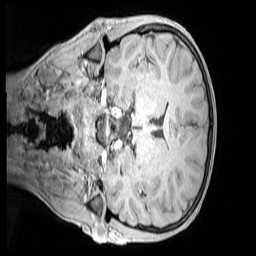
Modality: MP2RAGE
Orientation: coronal
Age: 12
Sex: male
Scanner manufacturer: siemens
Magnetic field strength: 3 T
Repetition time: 4 s
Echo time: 0.00299 s